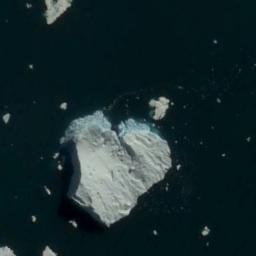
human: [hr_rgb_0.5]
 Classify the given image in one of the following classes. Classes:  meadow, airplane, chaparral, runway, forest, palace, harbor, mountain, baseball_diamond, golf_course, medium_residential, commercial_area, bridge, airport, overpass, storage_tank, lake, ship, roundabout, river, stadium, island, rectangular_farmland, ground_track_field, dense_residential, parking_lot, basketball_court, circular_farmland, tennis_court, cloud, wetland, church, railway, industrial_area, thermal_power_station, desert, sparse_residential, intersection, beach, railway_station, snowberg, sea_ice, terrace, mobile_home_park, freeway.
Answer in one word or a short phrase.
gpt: sea_ice